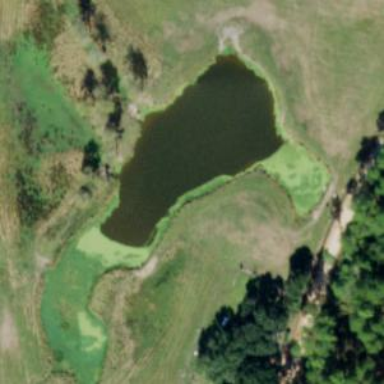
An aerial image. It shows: Pond with natural water.